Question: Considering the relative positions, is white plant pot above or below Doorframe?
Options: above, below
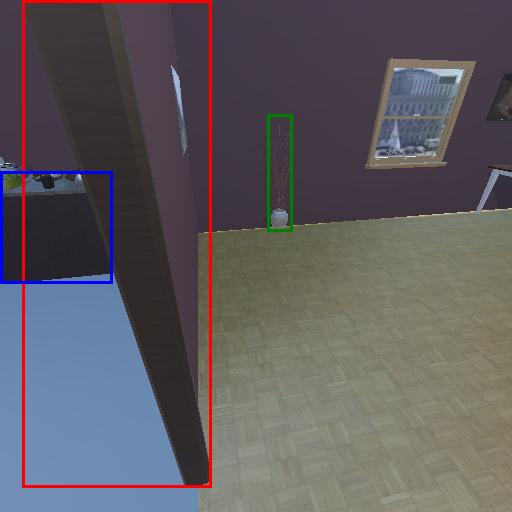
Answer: above